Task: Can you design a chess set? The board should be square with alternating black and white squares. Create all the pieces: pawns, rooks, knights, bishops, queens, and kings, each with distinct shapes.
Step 2421:
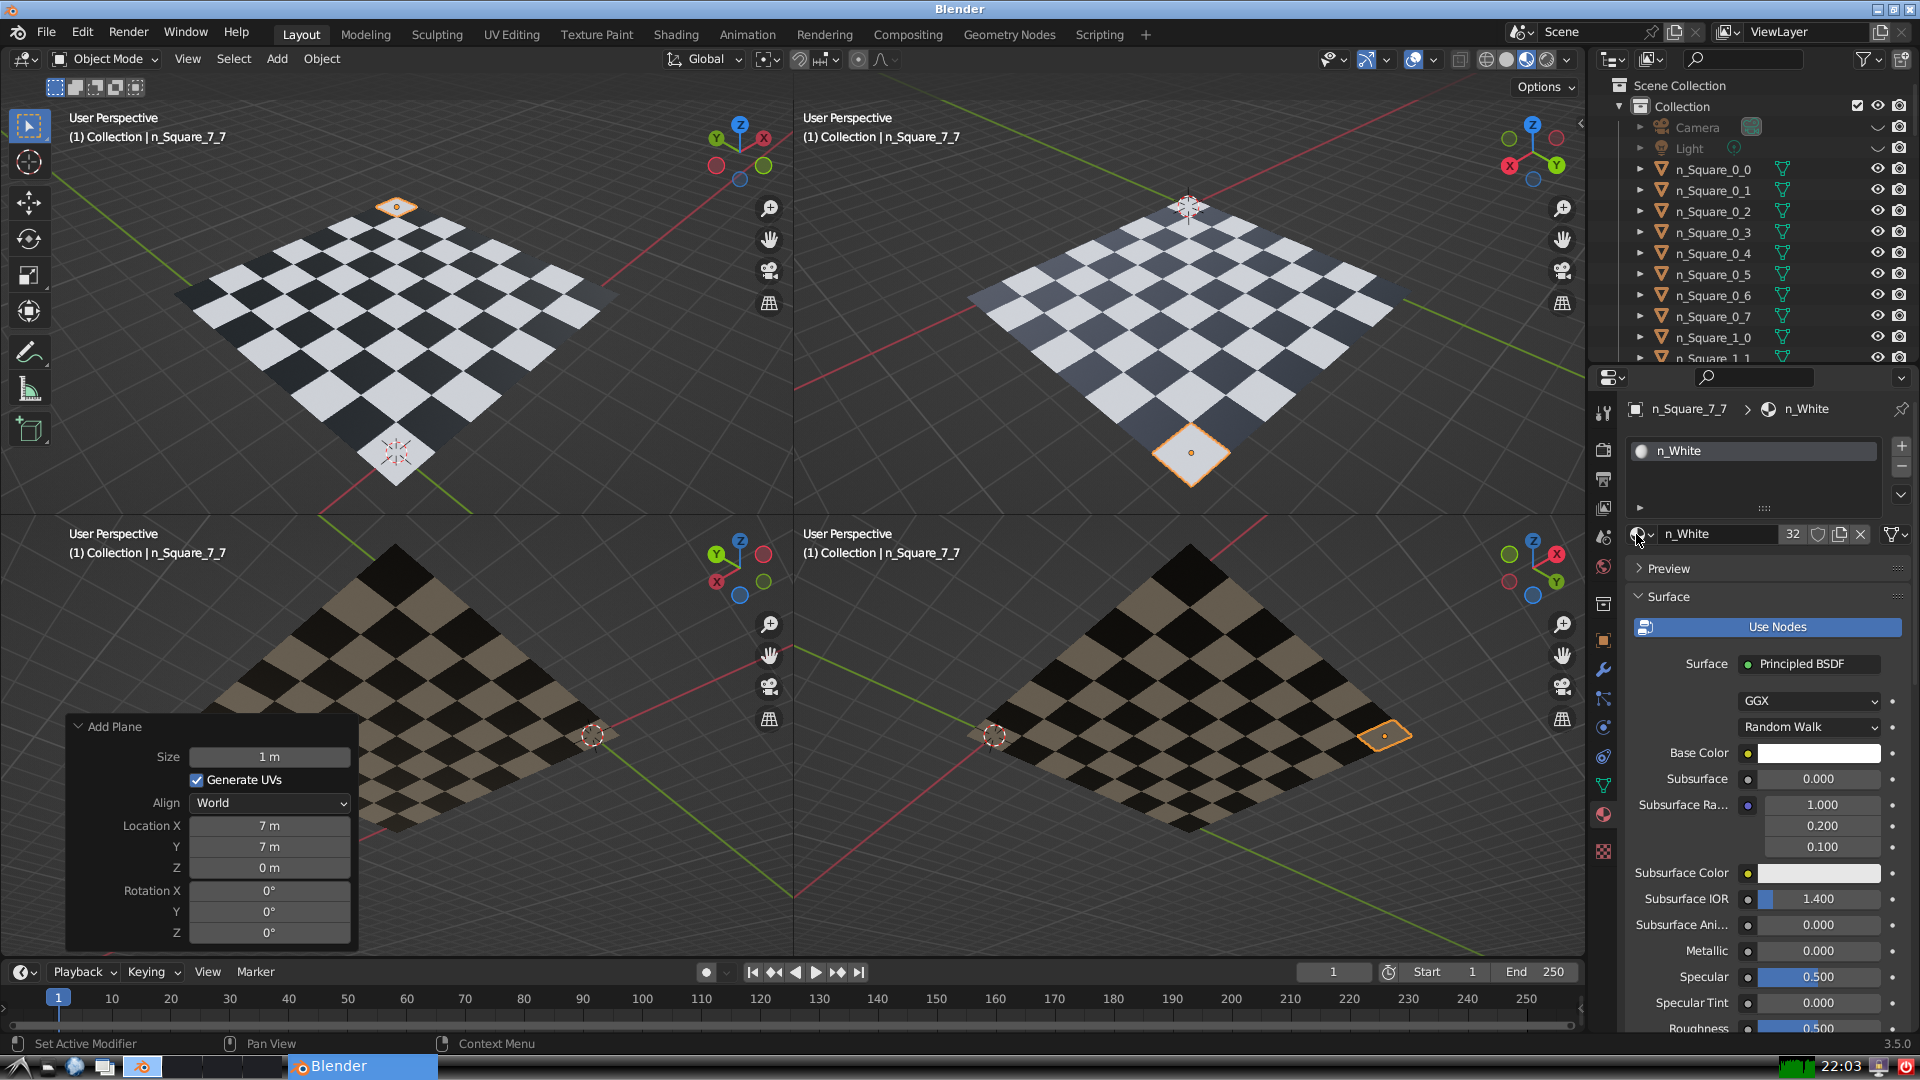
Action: {"mouse_move": [278, 58]}